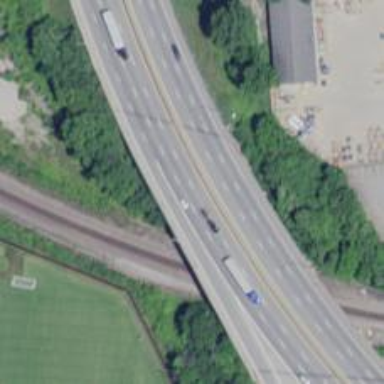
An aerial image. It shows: Bridge over motorway.